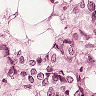
Metastatic tissue present: yes